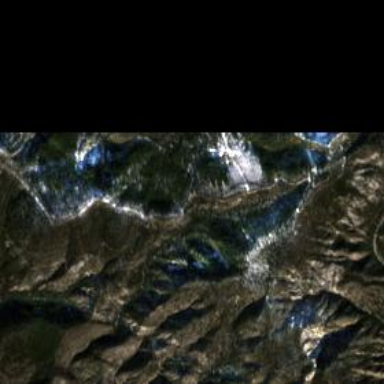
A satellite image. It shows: Scenic view of mountain range.